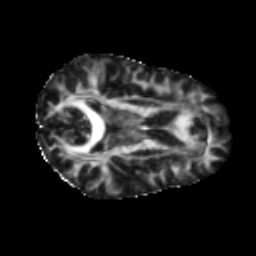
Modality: FA
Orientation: axial
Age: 55
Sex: female
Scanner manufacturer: ge
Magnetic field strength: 3 T
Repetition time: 7.8 s
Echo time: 0.0609 s